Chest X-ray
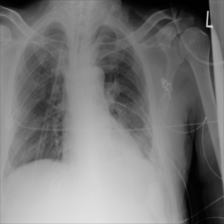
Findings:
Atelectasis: negative
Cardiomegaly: negative
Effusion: negative
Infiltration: negative
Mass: negative
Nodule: negative
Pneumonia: negative
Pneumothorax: negative
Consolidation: negative
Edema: negative
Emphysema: negative
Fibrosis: negative
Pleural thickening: negative
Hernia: negative